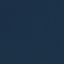
Land use / land cover: SeaLake